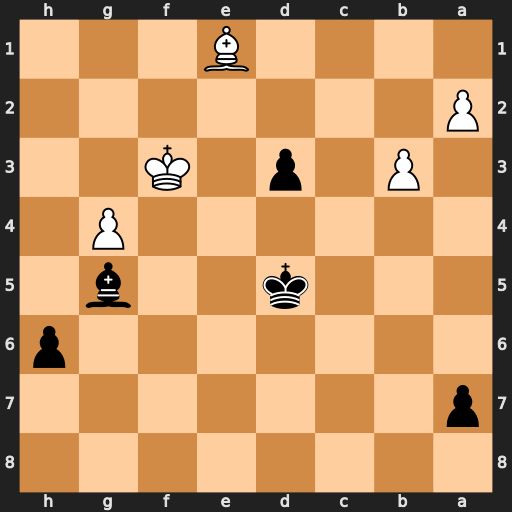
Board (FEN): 8/p7/7p/3k2b1/6P1/1P1p1K2/P7/4B3
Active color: b
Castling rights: -
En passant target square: -
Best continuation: d2 Bxd2 Bxd2